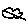
Label: cloud